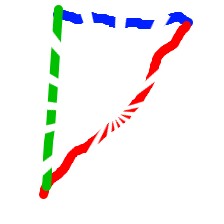
Shape: triangle